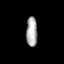
Tissue: prostate
Cell type: T cells
Senescence score: 0.6867
Nuclear area (px): 324
Mean DAPI intensity: 170.806